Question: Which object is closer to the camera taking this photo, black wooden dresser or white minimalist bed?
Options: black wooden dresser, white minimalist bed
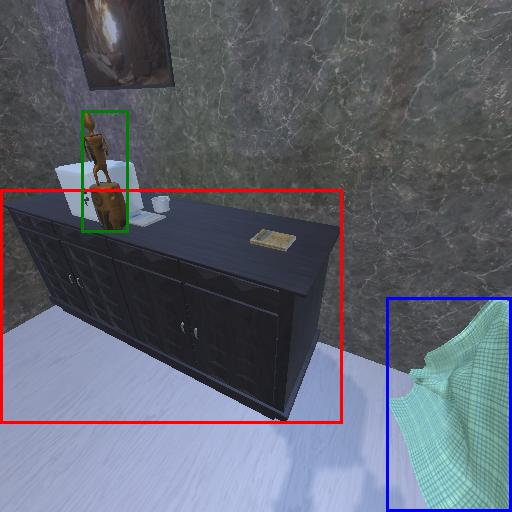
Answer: black wooden dresser